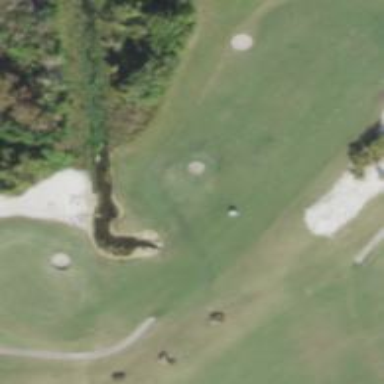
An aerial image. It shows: Golf tee.